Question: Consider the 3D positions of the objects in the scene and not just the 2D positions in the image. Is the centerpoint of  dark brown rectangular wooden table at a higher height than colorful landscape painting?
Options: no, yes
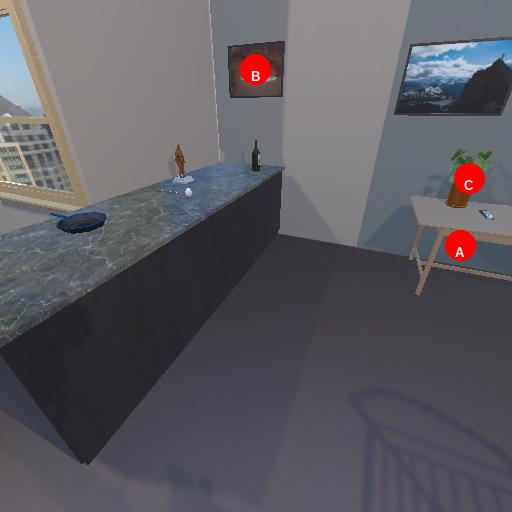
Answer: no